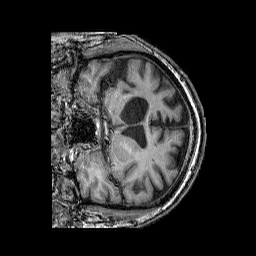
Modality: T1w
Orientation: coronal
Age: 58
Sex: male
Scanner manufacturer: siemens
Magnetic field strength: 3 T
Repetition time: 2.25 s
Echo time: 0.00411 s